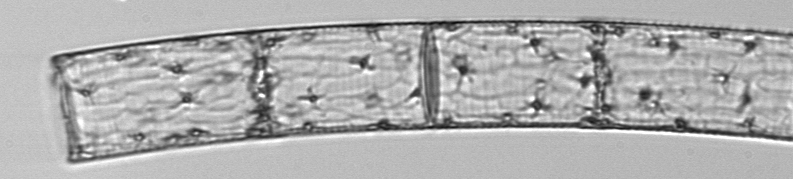
Label: Guinardia_flaccida